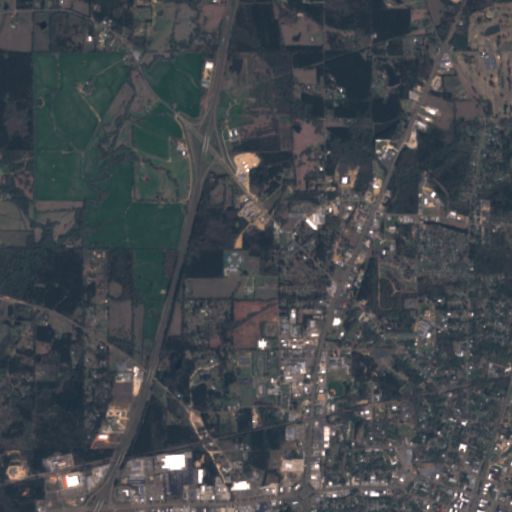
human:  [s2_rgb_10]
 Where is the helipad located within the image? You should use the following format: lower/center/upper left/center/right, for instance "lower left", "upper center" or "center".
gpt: The helipad is located in the lower center of the image.
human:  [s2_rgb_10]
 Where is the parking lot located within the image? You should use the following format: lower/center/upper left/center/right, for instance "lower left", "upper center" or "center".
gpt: The parking lot is located in the lower left of the image.
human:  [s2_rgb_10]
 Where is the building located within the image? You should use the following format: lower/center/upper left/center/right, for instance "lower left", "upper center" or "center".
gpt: There is no building in the image.